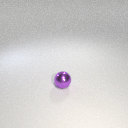
small purple metal sphere